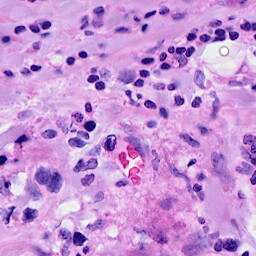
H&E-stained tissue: Breast